Question: I have the following text I'm searching:
'''
<add key="Directory" value="" />
'''
And this is my regex:
'''
add key="Directory" value="([^"]*)"
'''
My desired output is:
'''
<add key="Directory" value="blue" />
'''
But, with what I have, it seems to be selecting the whole tag and producing:
'''
<blue />
'''
But, according to regex101, it shouldn't be. What am I doing wrong?
I have also tried:
'''
value="([^"]*)"
'''
But, that returns:
'''
<add key="Directory" blue />
'''
Regex101 is telling me the following. It matches and notices the first capturing group but yet is still replacing the entire value=""

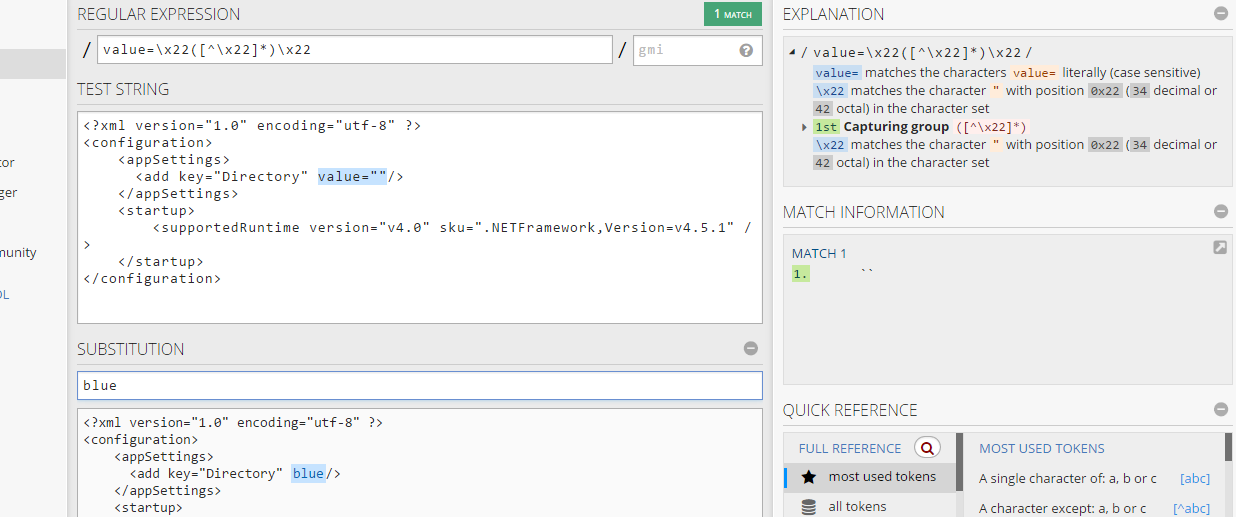
Answer: You want to use <URL>. So something like this, where the spot you're trying to pinpoint is preceded and proceeded by the lookaround text:
'''
(?<=<add key="Directory" value=")[^"]*(?=" />)
'''
Tweak to your liking, but that's the basic idea.
EDIT:
Since using jscript, try something like this (tweaking the substitution):
'''
var re = /add key="Directory" value="([^"]*)"/;
var str = '<add key="Directory" value="" />'; //<- sample input. it could be your whole XML doc.
var subst = 'add key="Directory" value="Blue"';
var result = str.replace(re, subst);
'''
or...
'''
var re = /(add key="Directory" value=")[^"]*(")/;
var str = '<root>
<someOtherElement/>
<add key="Directory" value="" />
</root>';
var subst = '$1Blue$2';
var result = str.replace(re, subst);
'''